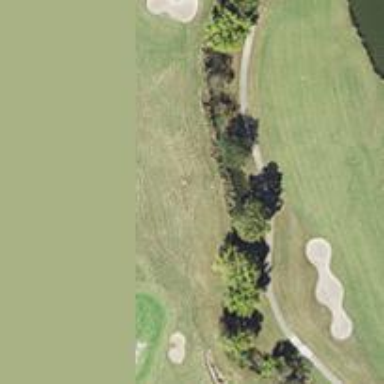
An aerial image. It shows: Path for golf carts.